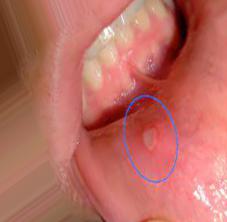
Condition: Mouth Ulcer